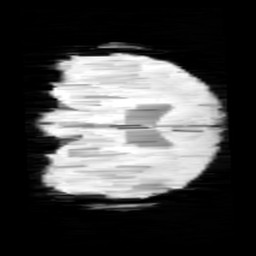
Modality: minIP
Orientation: coronal
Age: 11
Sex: male
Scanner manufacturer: siemens
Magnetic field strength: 3 T
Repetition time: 0.027 s
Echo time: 0.02 s